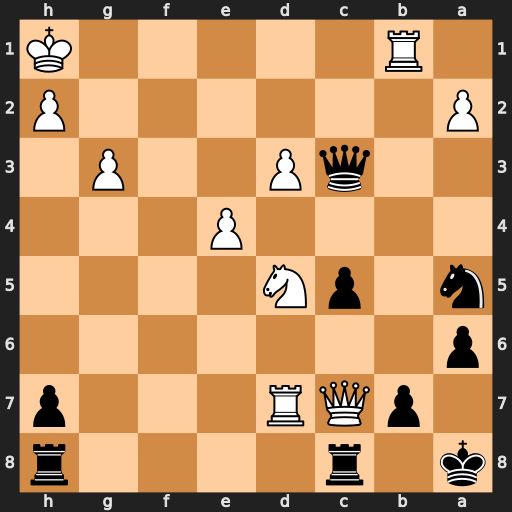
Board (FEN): k1r4r/1pQR3p/p7/n1pN4/4P3/2qP2P1/P6P/1R5K
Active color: b
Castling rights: -
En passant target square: -
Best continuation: Rxc7 Nxc3 Rxd7